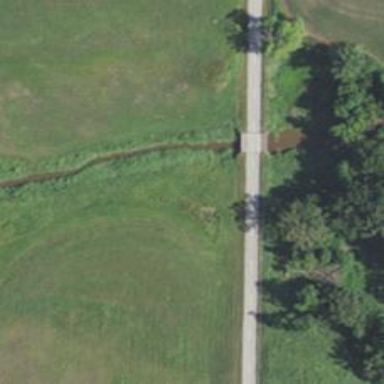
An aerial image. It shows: Service road that crosses over bridge.